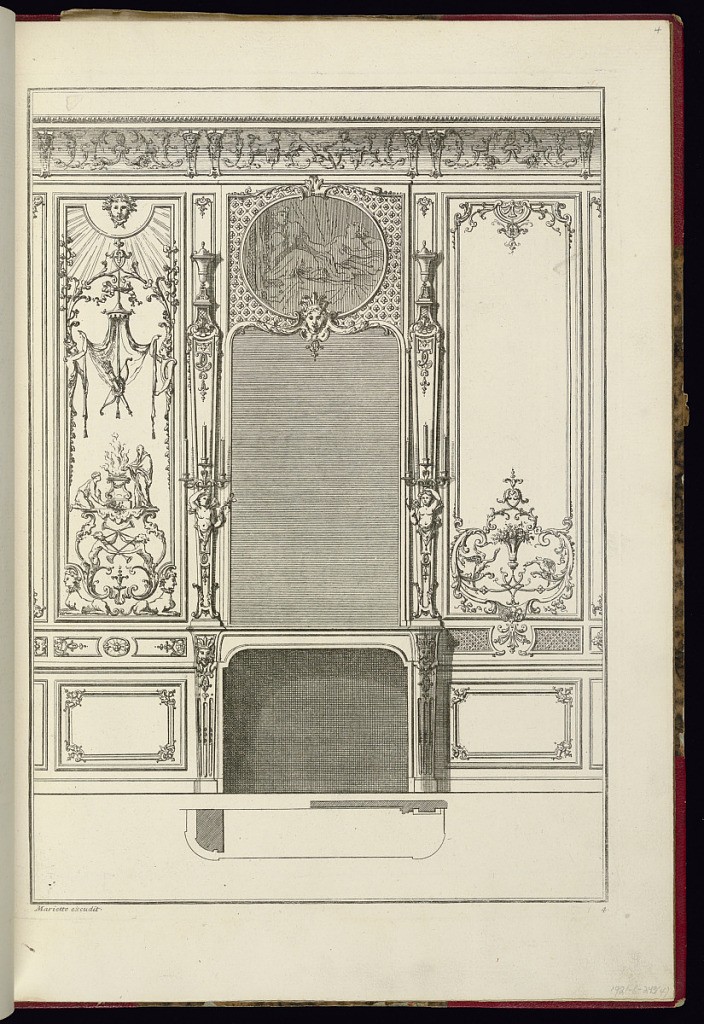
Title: Chimneypiece Design with Side Paneling
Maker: Jacques-François Blondel, French, 1705–1774
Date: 1727
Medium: Etching on laid paper
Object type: Print
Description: Chimneypiece design with over mantle mirror. On either side of the shelf along the mirror are engaged candelabra held up by winged half-figures. The peak of the mirror is bow shaped and features a mascaron at its center. Above the mirror is an oval rondel with a mythological scene of Danaë. This rondel is set within a panel with a lozenge patten inset with quatrefoils. The left side panel is ornamented with carvings featuring sphinxes, figures blowing horns, and a vignette of a young woman and older man making a sacrifice at a flaming altar. Above them two half-figures hold aloft a baldaquin; the figures' headdresses fuse with the ornamentation. The right-side panel is carved with intertwining straps and acanthus leaves, on which sit two swans and a bouquet of flowers. The frieze at the top features a repeating ornamental pattern of sphinxes, birds, and cornucopia. The plate is numbered and signed with the publisher's name.